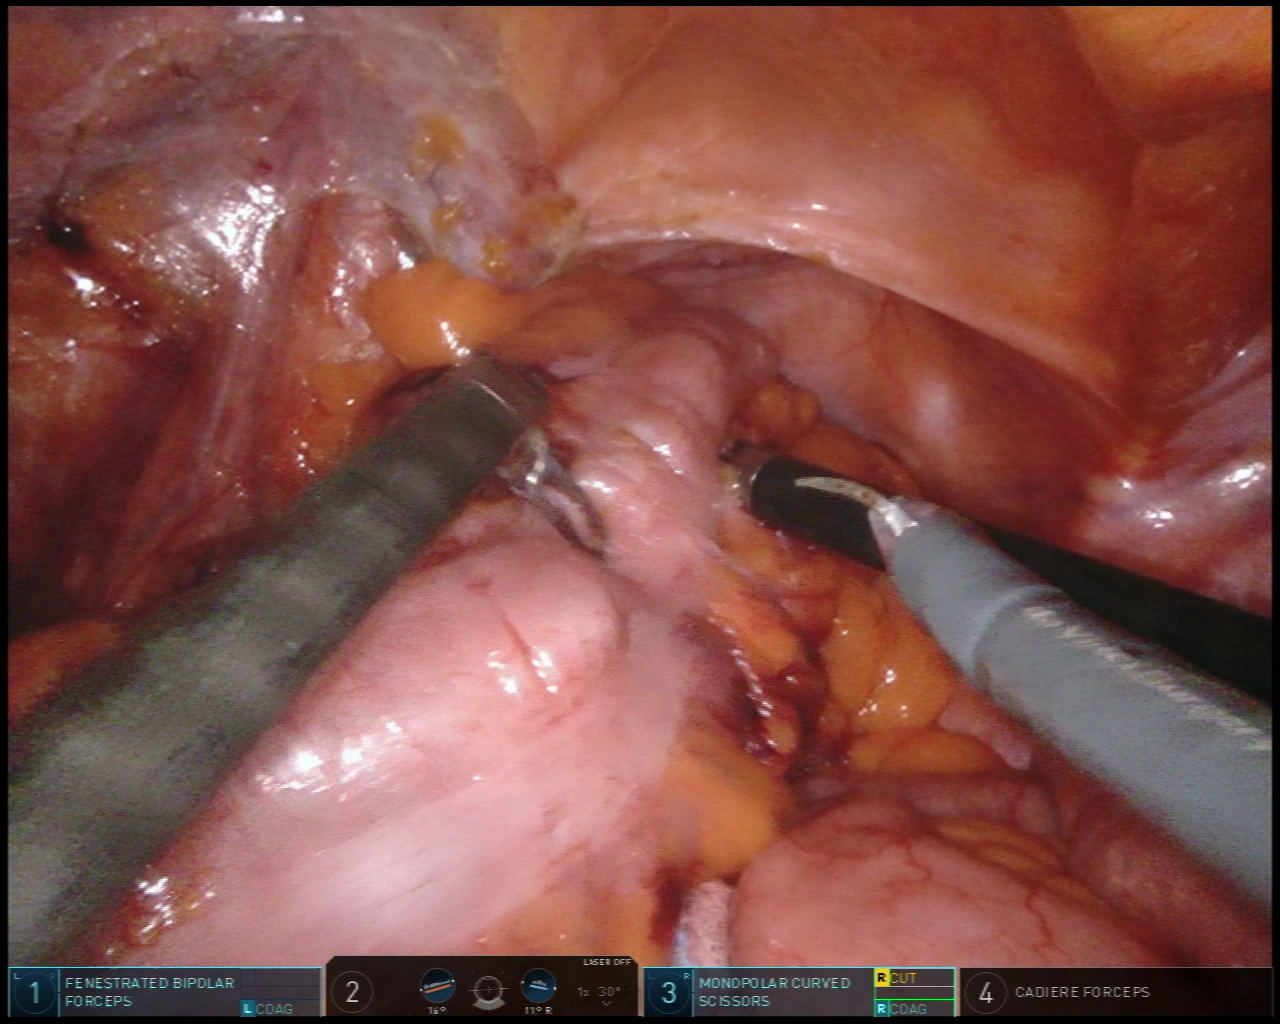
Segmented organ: colon
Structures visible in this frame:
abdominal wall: yes
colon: yes
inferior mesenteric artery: no
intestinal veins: no
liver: no
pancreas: no
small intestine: yes
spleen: no
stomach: no
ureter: no
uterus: no
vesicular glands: no